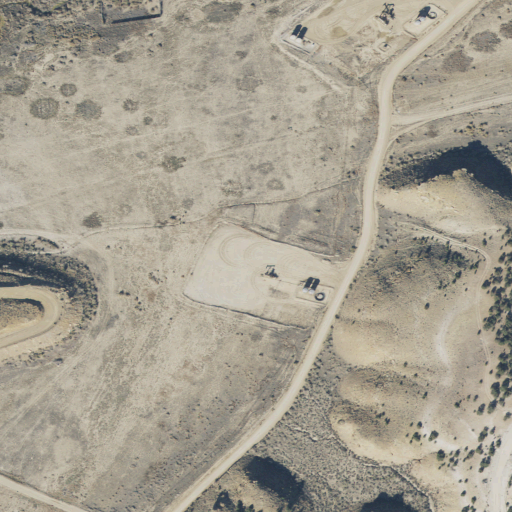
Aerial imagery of valley in Utah named Brundage Canyon containing only shrub